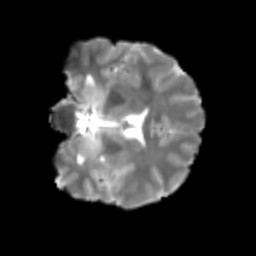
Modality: T2w
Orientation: coronal
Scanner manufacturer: siemens
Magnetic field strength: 3 T
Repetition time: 4 s
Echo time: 0.0594 s